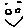
Label: smiley face